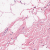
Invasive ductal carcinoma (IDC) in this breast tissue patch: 0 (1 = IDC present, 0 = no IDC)